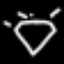
Label: diamond